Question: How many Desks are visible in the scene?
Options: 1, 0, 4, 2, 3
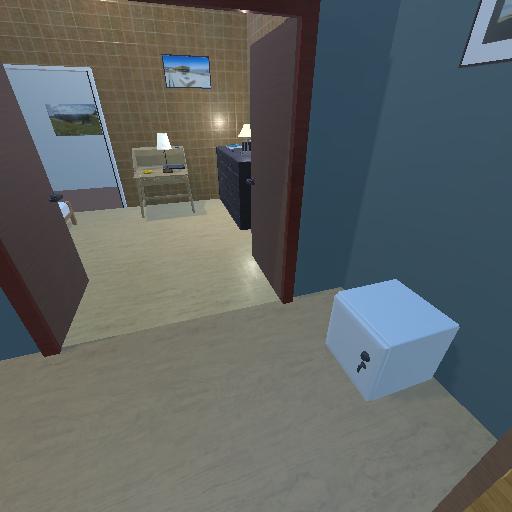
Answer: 1